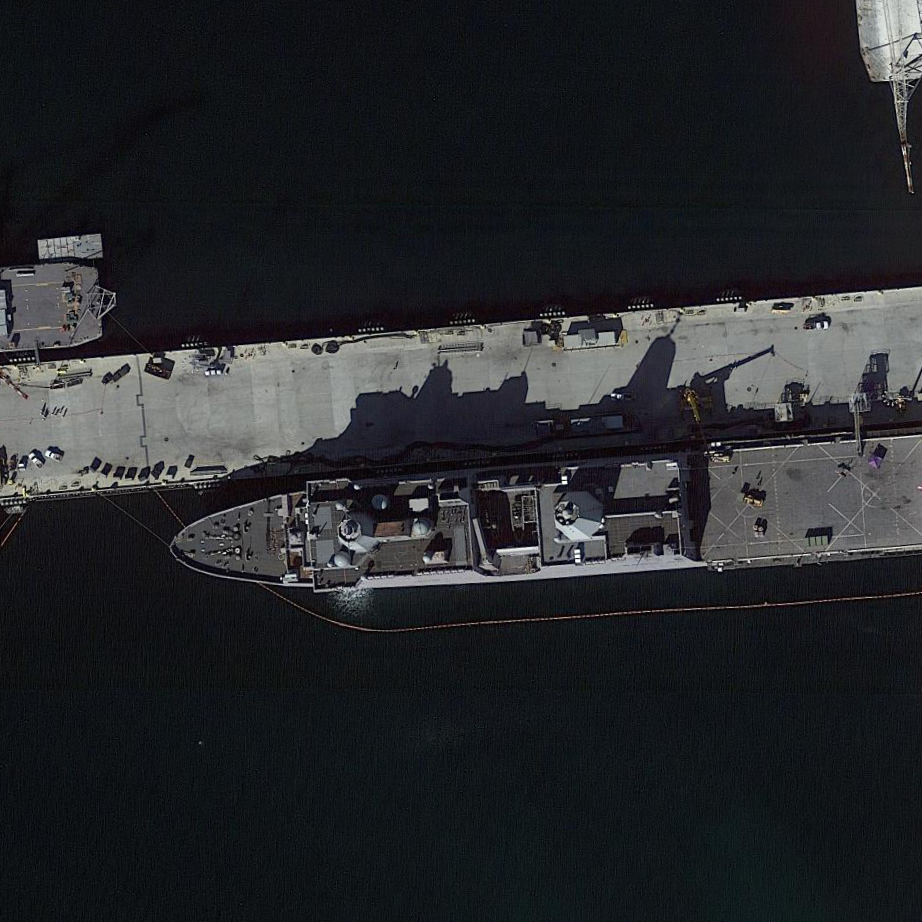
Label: combat